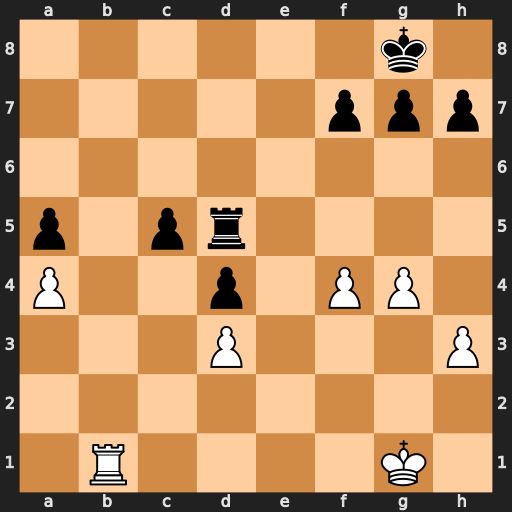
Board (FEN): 6k1/5ppp/8/p1pr4/P2p1PP1/3P3P/8/1R4K1
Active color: w
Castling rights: -
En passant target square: -
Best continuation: Rb8+ Rd8 Rxd8#